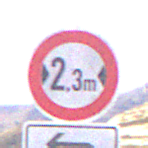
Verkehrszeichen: TatsaechlicheBreite2Komma3
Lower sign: RichtungsangabeDurchPfeile2
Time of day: MorningAfternoon
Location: Outdoor (Nature)
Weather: PartlyCloudy
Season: NotSpecified
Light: Natural